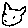
Label: cat